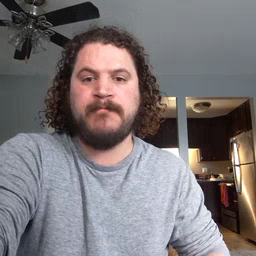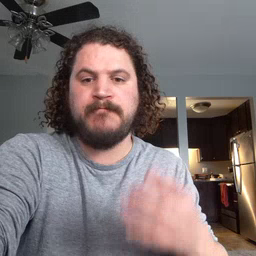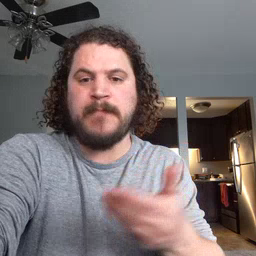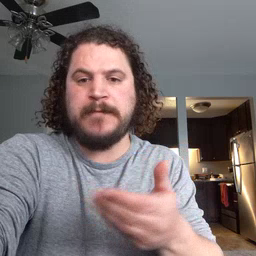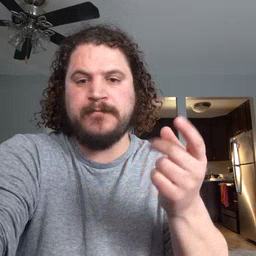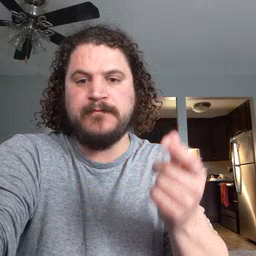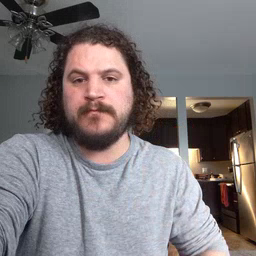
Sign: puppy